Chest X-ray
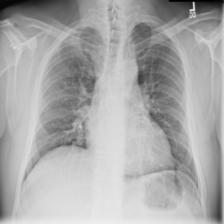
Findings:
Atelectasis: negative
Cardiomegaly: negative
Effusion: negative
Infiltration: negative
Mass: negative
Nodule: negative
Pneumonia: negative
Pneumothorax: negative
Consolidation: negative
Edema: negative
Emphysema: negative
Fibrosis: negative
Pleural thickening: negative
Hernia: negative